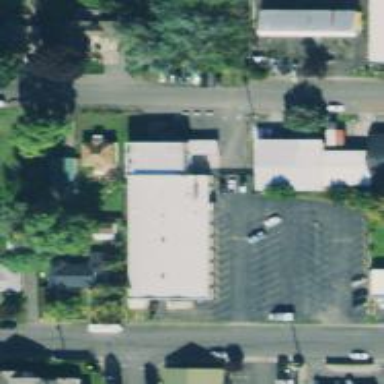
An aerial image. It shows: Building with bowling alley inside.